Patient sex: F
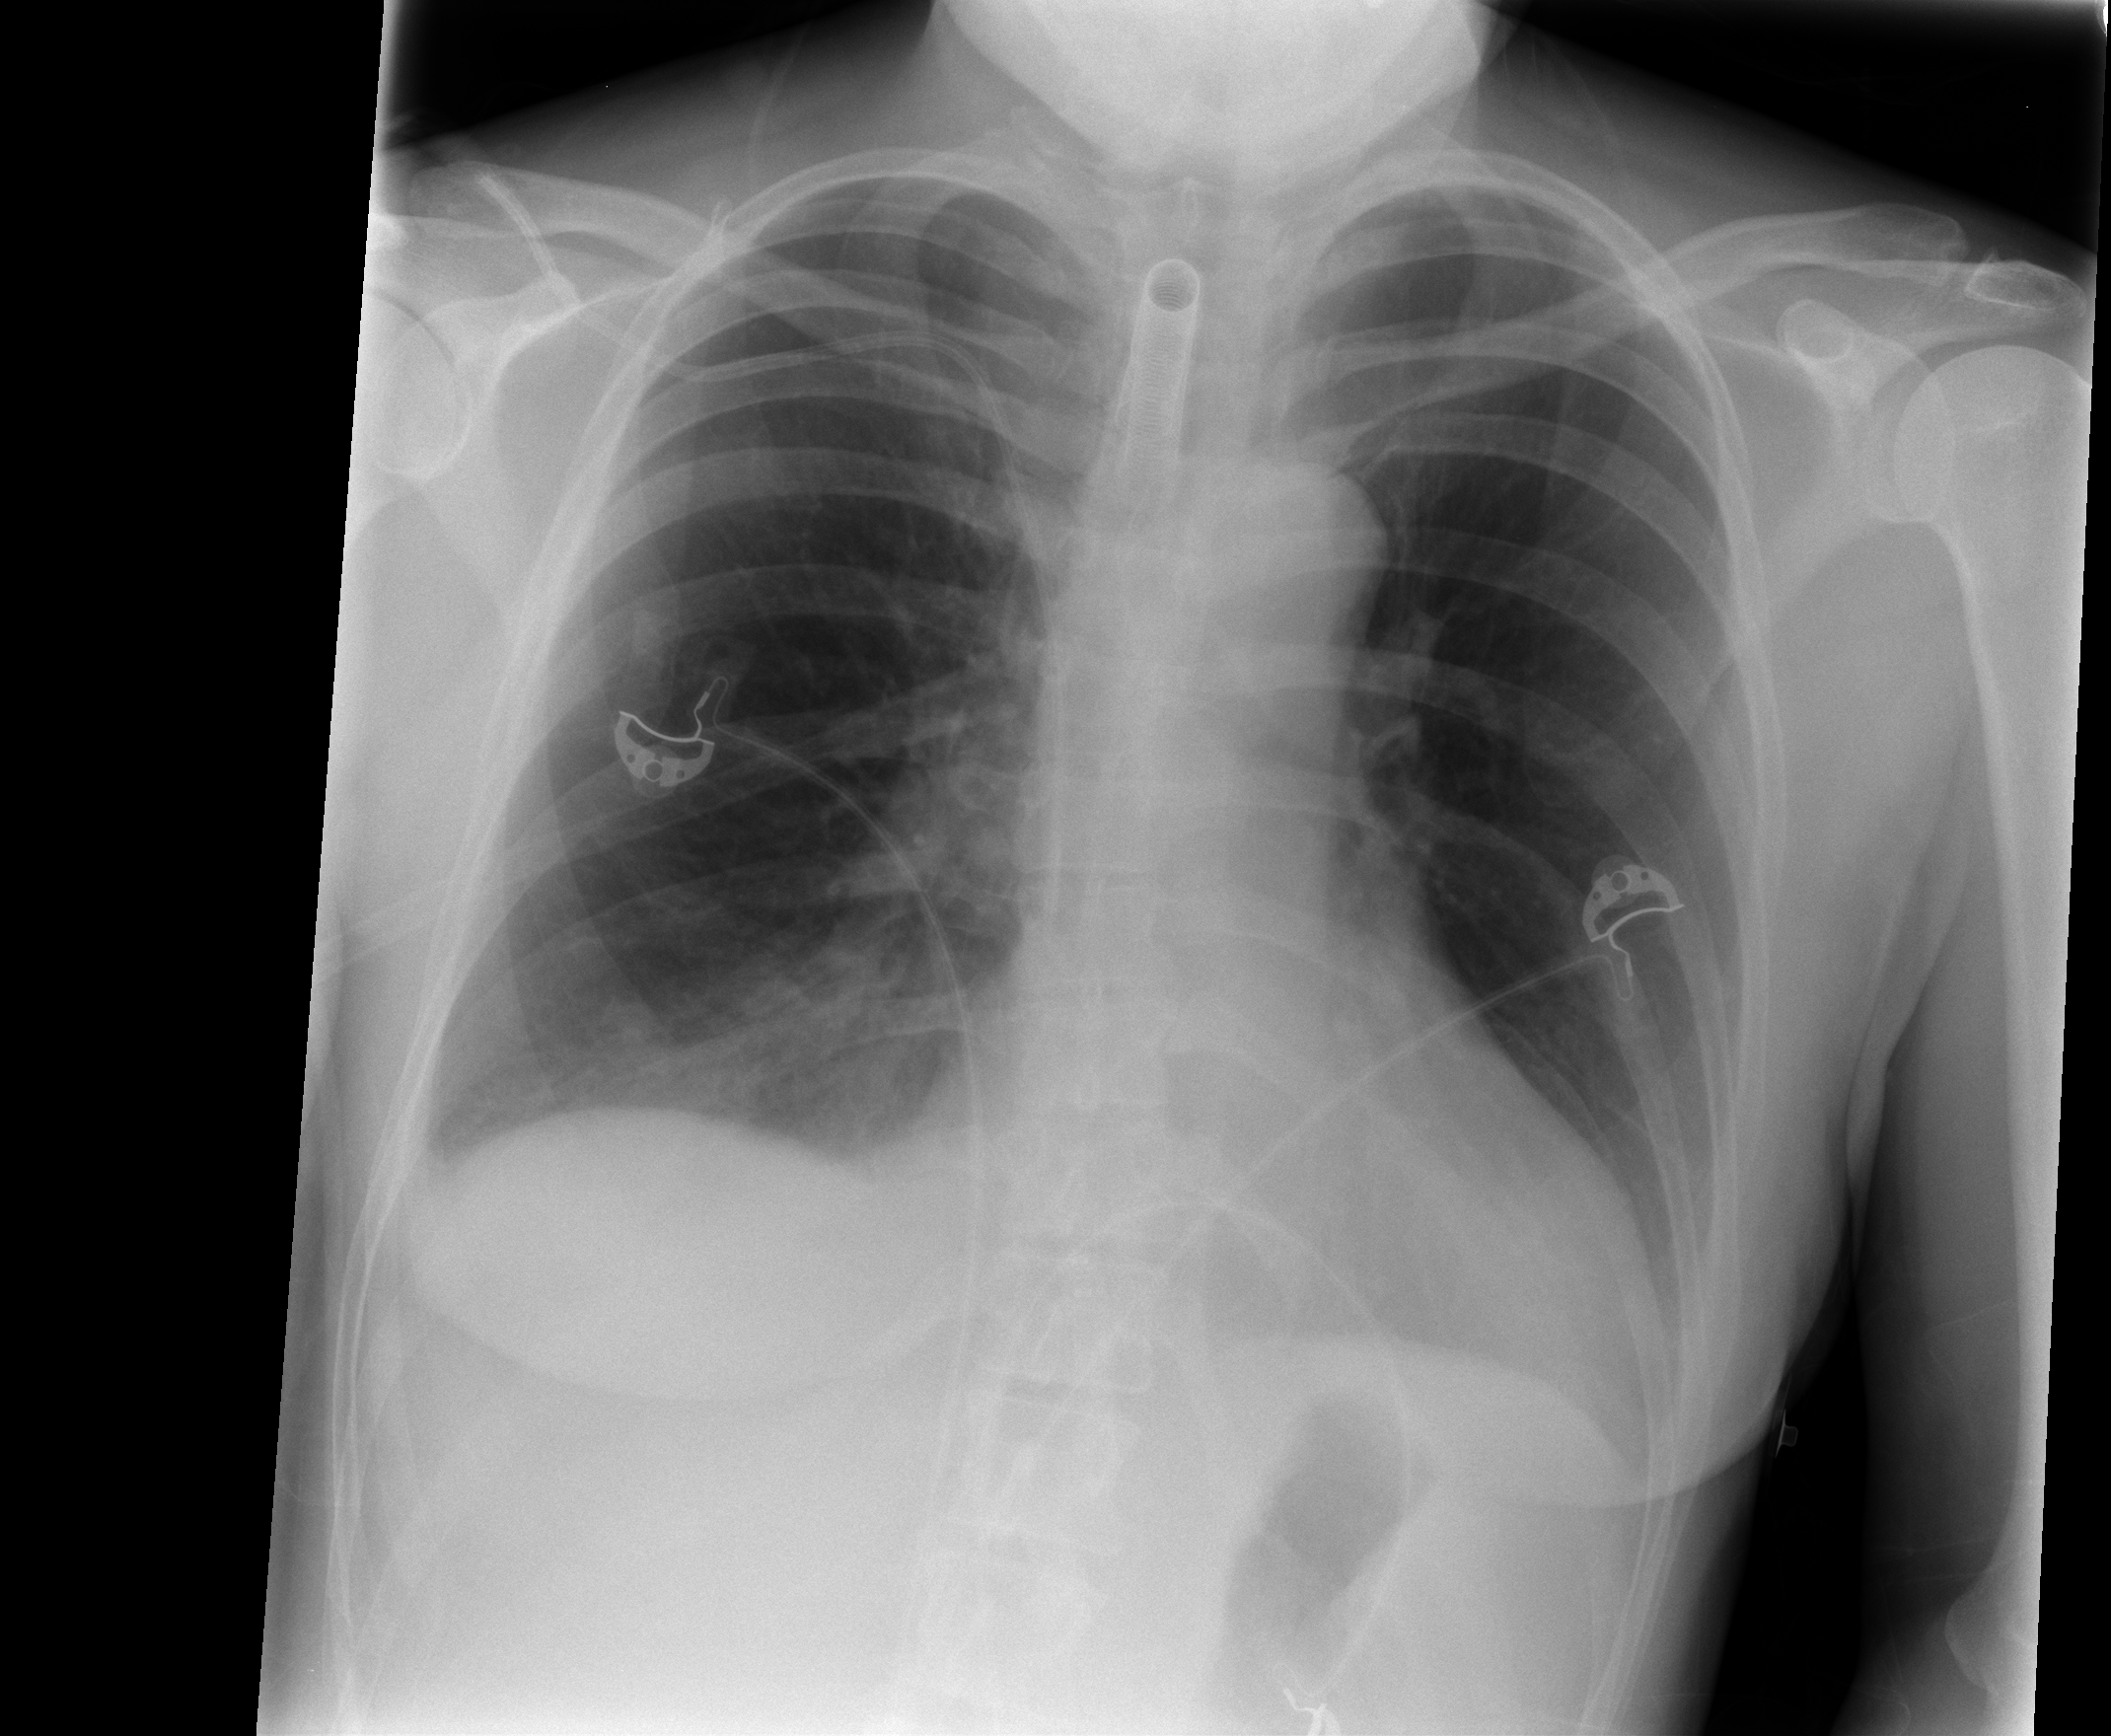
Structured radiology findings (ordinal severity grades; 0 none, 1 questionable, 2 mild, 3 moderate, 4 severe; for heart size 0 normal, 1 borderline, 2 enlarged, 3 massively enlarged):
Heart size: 0
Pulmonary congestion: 0
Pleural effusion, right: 0
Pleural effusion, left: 0
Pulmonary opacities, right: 2
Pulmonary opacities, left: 0
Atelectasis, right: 0
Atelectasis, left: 0